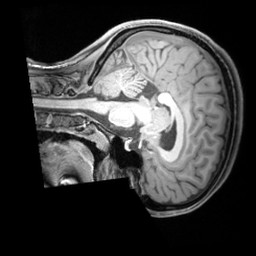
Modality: T1w
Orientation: sagittal
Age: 19
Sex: female
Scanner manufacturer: siemens
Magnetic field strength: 3 T
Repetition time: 1.97 s
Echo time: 0.00206 s